Question: Using the NetTopology in C# I'm getting a 'found non-noded intersection' Exception when determining the difference between two specific geometries.
These geometries are the result of using several routines like 'CascadedPolygonUnion.Union', 'Intersection', and 'Difference'.
At some point, we have a 'MultiPolygon' from which we want to cut out another geometry ('Polygon'):

We use this code to try and cut off the 'red' polygon:
'''
Geometry difference = multiPolygon.Difference(geometryToRemove);
'''
But then we get a 'NetTopologySuite.Geometries.TopologyException' with the message:
'''
found non-noded intersection between LINESTRING (2<PHONE>82 4<PHONE>2, 2<PHONE>82 4<PHONE>14) and LINESTRING (2<PHONE>62 4<PHONE>2, 2<PHONE>47 4<PHONE>2) [ (2<PHONE>94, 4<PHONE>4) ]
'''
I asked this question also in the <URL> as this looks like a bug in de library because the polygons themselves seem valid.
The data regarding the polygons <URL> - we use the 'RDNew' data to perform the 'Difference' action, but I also added the WGS84 versions of these polygons to be able to view them in tools like geojson.io.
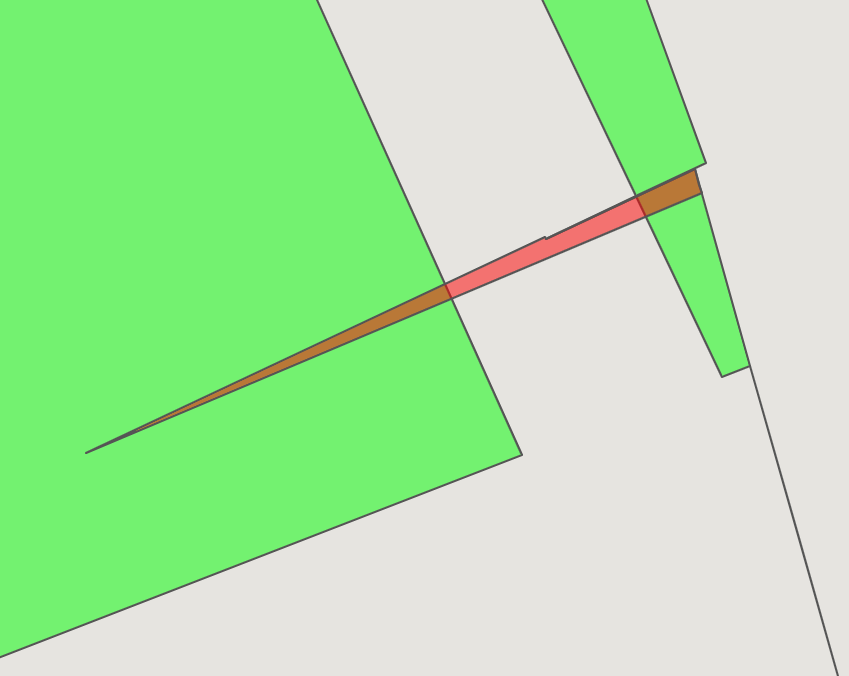
Answer: Thanks to one of the maintainers of the library I got the answer.
Basically, I needed to upgrade to version 2.2 (which I already did at first to see if this would resolve the problem).
But second, I needed to configure the application to use the - in version 2.2 introduced - 'NextGen' overlay generator, which is not turned on by default.
To use the 'Next Gen' overlay generator, add the following code at some starup point in your application:
'''
var curInstance = NetTopologySuite.NtsGeometryServices.Instance;
NetTopologySuite.NtsGeometryServices.Instance = new NetTopologySuite.NtsGeometryServices(
curInstance.DefaultCoordinateSequenceFactory,
curInstance.DefaultPrecisionModel,
curInstance.DefaultSRID,
GeometryOverlay.NG, // RH: use 'Next Gen' overlay generator
curInstance.CoordinateEqualityComparer);
'''
I use the current instance of 'NtsGeometryServices' to get and reuse the current default instances of the other configurable parts.
But your free to create new instances of the required parts (like mentioned in the original post at <URL>
There are also possibilities to use both overlay generators next to each other (also mentioned in the original post), but I never tried this as we will be using the 'NextGen' version for the entire application.